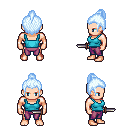
a pixel art fantasy rpg character, male body template, human, light skin, teal pirate shirt, magenta pants, white cyan short topknot hairstyle, dagger, four views (front, back, left, right), 2x2 character sprite sheet, small pixel art, hard edges, no anti-aliasing